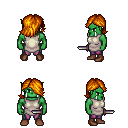
a pixel art fantasy rpg character, male body template, orc, green skin, white tunic, magenta pants, dark blonde swoop hairstyle, brown shoes, dagger, four views (front, back, left, right), 2x2 character sprite sheet, small pixel art, hard edges, no anti-aliasing